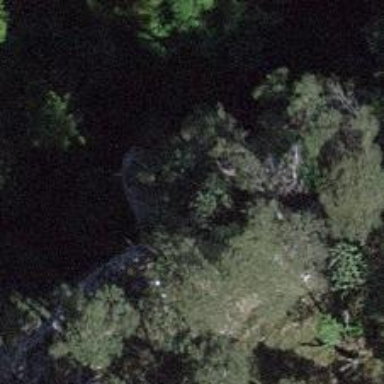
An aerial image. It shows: Cliff in nature.